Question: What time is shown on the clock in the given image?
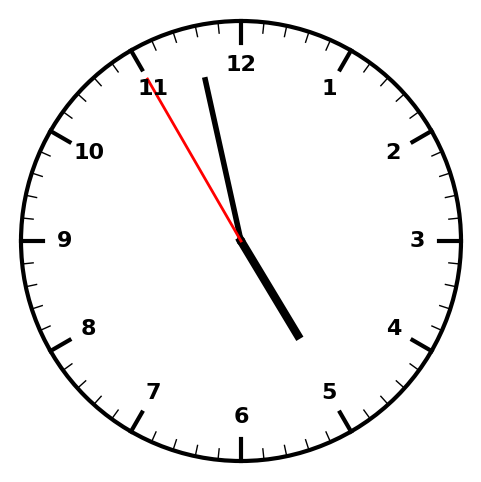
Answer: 04:57:55